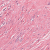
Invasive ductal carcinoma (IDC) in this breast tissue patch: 0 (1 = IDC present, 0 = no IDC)